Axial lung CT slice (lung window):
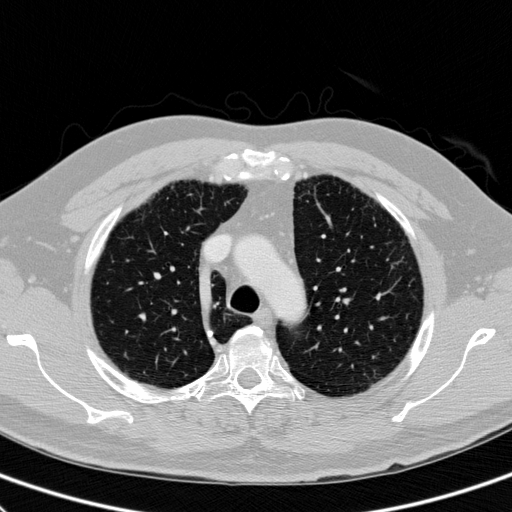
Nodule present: no